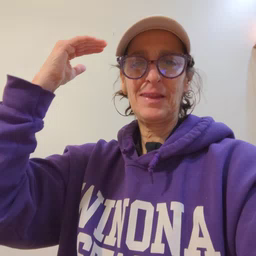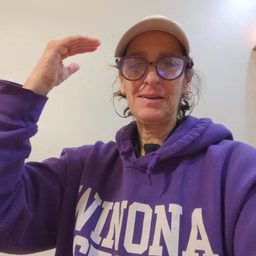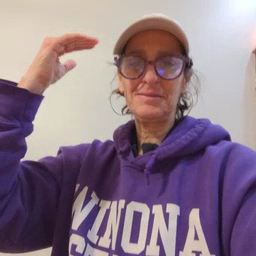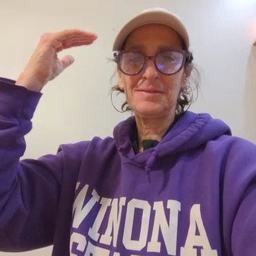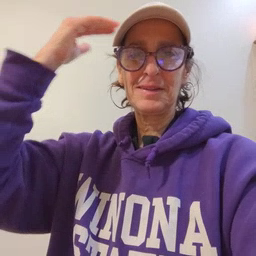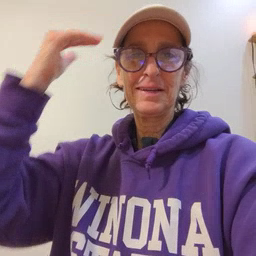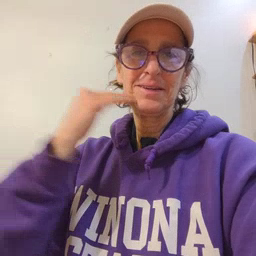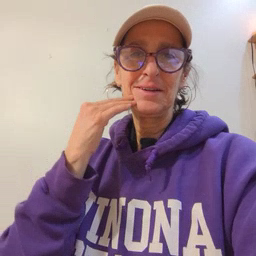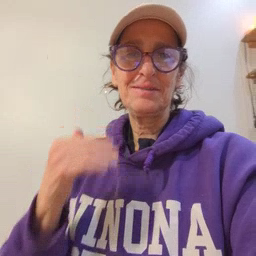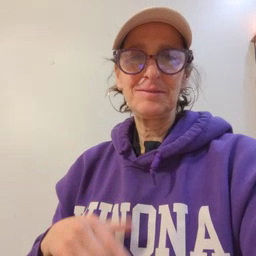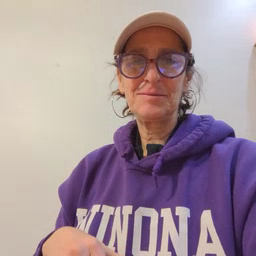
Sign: head